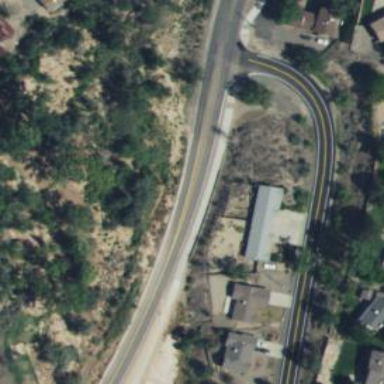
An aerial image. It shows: Secondary road with asphalt surface and separate sidewalk.